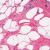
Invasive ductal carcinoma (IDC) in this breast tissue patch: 0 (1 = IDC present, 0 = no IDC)